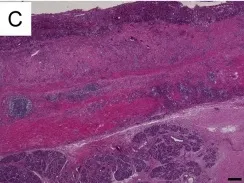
The pathological findings of non-tumoral tissue (A-C). Non-tumoral epithelium was similar to crypt epithelium of the stomach.
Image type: pathology (h&e)